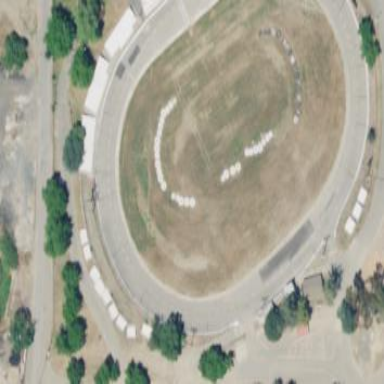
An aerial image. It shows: Motor sport raceway.